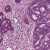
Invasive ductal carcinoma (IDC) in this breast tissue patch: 0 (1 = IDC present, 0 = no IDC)